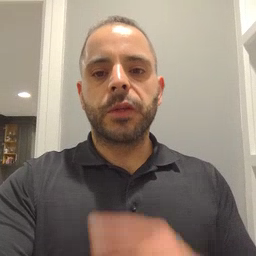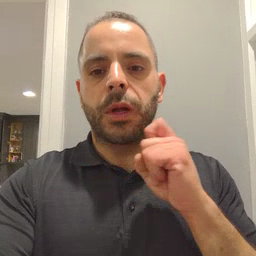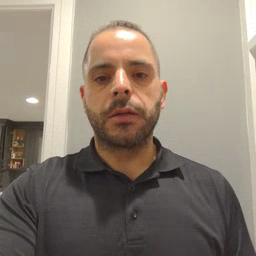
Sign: dry